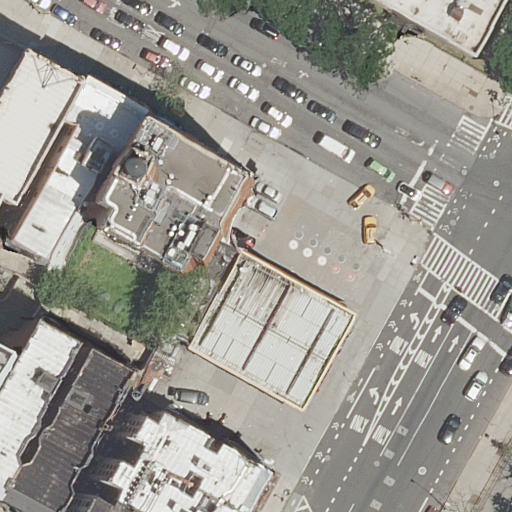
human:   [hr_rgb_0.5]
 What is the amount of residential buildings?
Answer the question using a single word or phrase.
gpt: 10

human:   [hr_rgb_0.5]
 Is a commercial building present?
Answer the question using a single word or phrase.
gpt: no

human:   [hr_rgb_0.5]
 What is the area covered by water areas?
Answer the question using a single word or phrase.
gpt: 0m2

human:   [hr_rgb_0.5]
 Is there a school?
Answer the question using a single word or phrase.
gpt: yes

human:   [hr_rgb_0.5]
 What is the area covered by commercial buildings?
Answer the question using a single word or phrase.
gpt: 0m2

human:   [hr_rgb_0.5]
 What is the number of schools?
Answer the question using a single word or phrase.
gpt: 2

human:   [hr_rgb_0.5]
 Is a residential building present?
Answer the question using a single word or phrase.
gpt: yes

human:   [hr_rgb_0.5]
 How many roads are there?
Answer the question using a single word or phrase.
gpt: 17

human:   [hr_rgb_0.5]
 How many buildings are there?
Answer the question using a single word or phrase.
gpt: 12

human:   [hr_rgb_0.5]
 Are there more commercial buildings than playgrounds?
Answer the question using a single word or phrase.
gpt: no

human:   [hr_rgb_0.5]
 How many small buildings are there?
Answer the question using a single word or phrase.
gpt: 3

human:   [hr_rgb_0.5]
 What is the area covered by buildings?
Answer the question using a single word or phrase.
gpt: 3813m2

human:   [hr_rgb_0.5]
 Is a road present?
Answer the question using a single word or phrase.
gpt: yes

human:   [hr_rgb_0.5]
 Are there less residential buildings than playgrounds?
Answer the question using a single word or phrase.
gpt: no

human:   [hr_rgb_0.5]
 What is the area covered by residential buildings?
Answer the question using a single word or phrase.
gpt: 2948m2

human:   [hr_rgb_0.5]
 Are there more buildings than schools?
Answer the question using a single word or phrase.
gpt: yes

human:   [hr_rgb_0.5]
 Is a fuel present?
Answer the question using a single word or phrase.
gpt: yes

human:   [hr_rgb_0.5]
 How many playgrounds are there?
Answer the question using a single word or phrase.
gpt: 1

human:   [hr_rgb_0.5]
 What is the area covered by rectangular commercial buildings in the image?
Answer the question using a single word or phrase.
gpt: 0m2

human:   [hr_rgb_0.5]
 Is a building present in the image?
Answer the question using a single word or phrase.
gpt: yes

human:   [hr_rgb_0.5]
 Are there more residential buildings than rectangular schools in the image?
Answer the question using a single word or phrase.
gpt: yes

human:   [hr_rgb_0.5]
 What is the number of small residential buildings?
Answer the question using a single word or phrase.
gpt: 3

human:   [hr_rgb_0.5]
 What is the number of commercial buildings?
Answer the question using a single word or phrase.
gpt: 0

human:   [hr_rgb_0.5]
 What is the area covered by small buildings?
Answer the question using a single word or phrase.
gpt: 64m2

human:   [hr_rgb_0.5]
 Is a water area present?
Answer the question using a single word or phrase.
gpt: no

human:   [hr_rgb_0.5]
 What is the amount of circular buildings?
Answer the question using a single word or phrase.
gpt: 0

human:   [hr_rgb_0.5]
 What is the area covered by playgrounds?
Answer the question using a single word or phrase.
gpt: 42m2

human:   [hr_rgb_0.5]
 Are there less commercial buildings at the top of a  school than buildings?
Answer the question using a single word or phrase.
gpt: yes

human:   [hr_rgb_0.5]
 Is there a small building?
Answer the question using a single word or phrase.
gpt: yes

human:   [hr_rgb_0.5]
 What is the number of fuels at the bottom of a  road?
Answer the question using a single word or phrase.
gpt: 1

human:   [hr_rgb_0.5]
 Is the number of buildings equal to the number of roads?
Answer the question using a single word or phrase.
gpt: no

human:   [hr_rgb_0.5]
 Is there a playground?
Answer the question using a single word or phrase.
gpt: yes

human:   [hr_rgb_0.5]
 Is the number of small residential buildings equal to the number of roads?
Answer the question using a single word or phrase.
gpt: no

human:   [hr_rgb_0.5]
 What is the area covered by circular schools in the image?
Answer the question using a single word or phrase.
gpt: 0m2

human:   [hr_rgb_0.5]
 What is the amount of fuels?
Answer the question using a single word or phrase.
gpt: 1

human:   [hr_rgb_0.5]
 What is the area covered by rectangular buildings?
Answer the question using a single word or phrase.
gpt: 1645m2

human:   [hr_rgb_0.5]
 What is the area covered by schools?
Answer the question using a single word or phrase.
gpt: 1321m2

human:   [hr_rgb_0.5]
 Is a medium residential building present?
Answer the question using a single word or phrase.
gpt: yes

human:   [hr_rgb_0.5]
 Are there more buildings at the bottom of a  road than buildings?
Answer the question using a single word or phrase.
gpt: no

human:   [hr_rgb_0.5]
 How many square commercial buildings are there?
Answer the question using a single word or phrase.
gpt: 0

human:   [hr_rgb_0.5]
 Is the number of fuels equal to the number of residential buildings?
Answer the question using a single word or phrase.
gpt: no

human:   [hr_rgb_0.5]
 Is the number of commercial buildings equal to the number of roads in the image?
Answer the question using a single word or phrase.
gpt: no

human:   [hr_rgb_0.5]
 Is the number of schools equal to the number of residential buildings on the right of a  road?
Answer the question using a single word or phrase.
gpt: no

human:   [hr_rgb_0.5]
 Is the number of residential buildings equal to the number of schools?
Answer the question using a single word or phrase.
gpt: no

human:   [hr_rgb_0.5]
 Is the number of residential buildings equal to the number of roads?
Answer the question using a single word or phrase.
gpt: no

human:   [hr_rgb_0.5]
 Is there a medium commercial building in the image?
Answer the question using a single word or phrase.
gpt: no

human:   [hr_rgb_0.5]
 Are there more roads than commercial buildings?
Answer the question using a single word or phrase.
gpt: yes

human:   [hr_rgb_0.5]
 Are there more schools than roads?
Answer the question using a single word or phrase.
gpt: no

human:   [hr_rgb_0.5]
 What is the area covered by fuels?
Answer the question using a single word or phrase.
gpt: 1660m2

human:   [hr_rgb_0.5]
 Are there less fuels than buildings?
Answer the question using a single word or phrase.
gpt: yes

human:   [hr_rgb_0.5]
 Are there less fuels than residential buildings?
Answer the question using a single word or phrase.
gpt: yes

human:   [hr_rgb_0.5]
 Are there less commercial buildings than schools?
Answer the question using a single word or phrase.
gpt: yes

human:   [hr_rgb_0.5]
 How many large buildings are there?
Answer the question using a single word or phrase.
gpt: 3

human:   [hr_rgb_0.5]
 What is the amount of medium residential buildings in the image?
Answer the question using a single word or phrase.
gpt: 5

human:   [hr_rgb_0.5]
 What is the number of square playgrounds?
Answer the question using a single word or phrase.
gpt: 0

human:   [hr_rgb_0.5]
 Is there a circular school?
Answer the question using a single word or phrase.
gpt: no

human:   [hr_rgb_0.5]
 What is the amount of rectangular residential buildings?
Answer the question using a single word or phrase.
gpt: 4

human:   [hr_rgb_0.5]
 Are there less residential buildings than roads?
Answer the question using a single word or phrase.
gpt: yes

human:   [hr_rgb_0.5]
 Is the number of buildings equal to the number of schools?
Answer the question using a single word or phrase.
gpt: no

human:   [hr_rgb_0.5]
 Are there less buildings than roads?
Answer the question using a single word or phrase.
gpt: yes

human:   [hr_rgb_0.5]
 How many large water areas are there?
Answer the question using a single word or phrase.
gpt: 0

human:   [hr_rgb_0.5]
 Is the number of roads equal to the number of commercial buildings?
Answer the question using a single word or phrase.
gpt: no

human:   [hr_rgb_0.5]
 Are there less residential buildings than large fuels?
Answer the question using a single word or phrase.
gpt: no

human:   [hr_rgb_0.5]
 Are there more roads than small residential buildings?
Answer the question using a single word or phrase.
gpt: yes